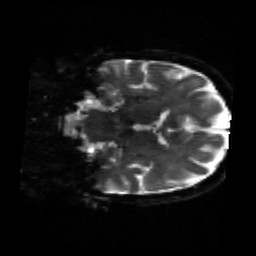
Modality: sbref
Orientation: coronal
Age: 67
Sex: male
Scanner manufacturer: siemens
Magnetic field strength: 3 T
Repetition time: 4.71 s
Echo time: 0.0906 s